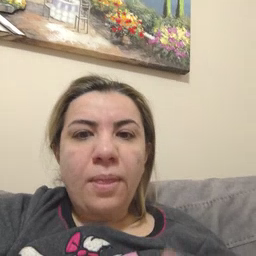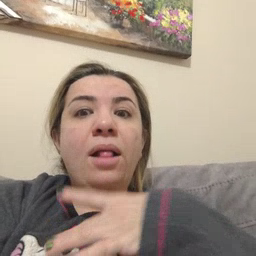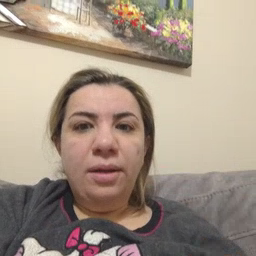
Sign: like